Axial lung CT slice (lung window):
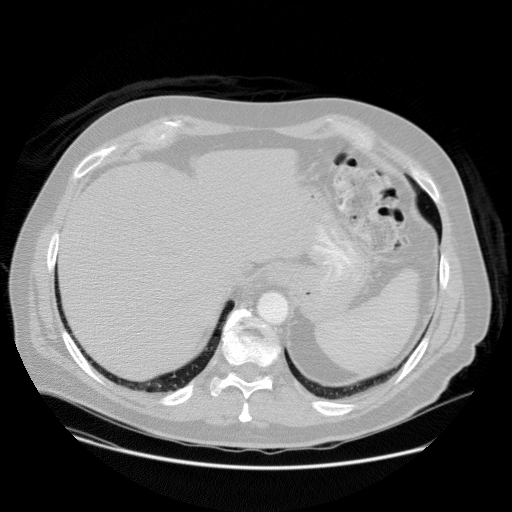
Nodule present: no